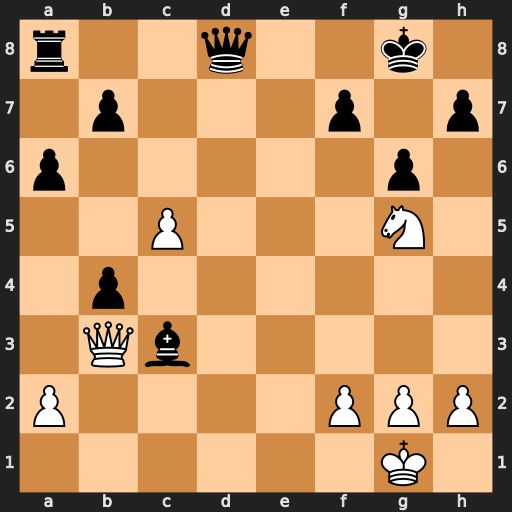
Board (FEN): r2q2k1/1p3p1p/p5p1/2P3N1/1p6/1Qb5/P4PPP/6K1
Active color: w
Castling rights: -
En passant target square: -
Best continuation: Qxf7+ Kh8 Qxh7#